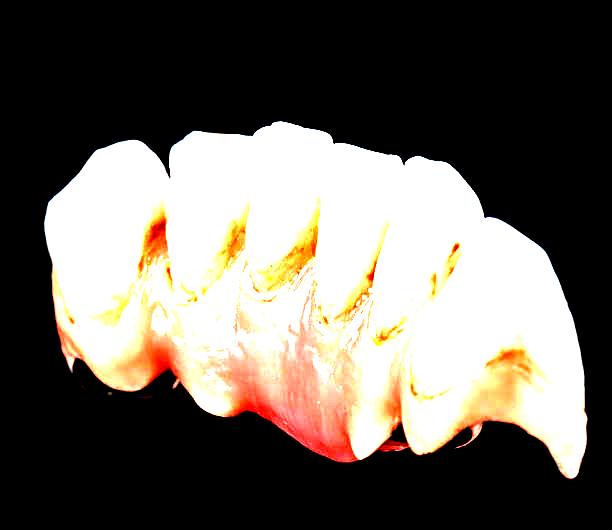
Condition: Calculus